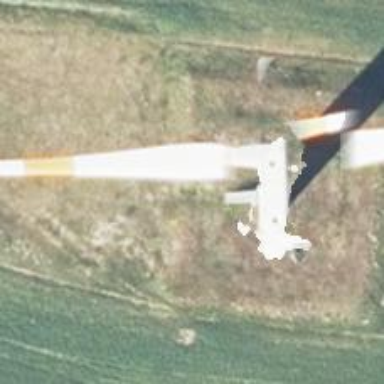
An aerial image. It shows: Wind power generator.